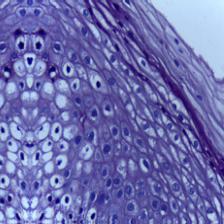
Diagnosis: OSCC